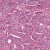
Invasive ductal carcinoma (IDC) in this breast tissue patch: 1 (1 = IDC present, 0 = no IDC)